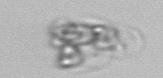
Label: detritus